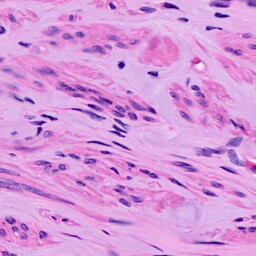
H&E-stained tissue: Ovarian